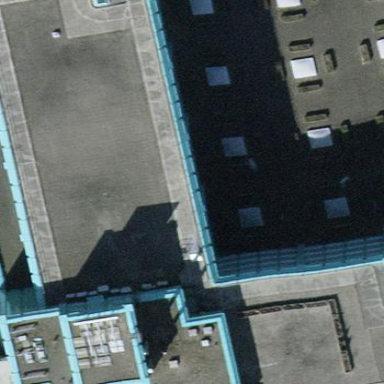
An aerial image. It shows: Industrial building.